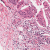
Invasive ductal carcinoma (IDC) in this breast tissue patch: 1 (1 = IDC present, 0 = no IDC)